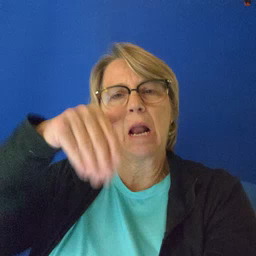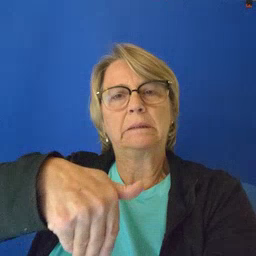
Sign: night